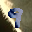
Label: 9